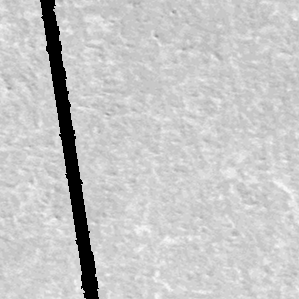
Label: frost